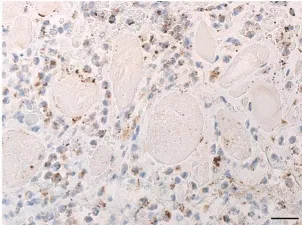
Immunohistochemistry for SARS-CoV-2 Spike Subunit 1 ,. Among necrotic skeletal muscle fibers. (scale bar 30 microm).
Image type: pathology (immunostaining)